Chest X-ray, PA view. Patient: 53 years old, sex M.
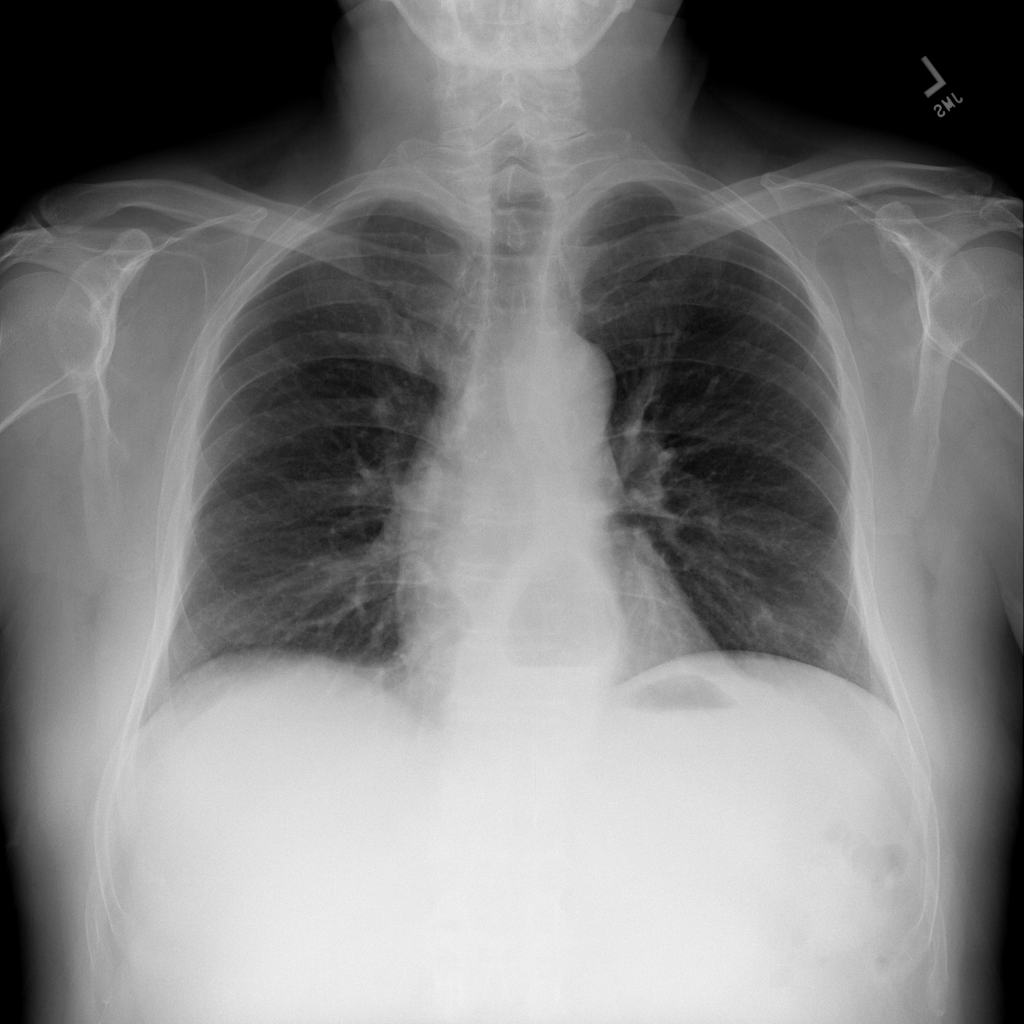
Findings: No Finding